Field crop: maize
Growth stage: 1
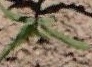
Species: maize